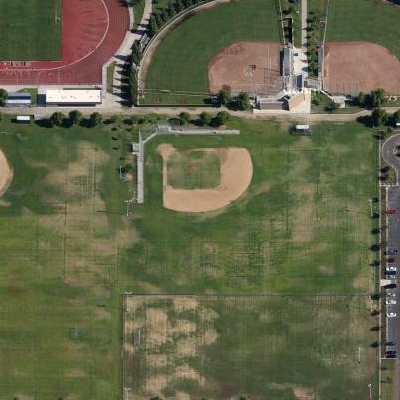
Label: aGrass